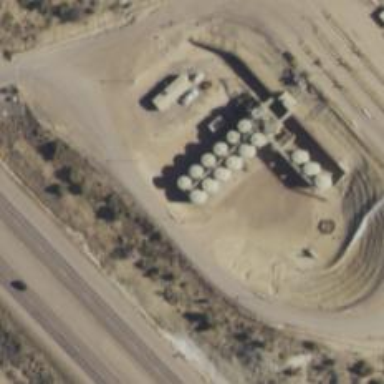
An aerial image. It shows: Storage tank that is man-made.